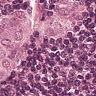
Metastatic tissue present: yes